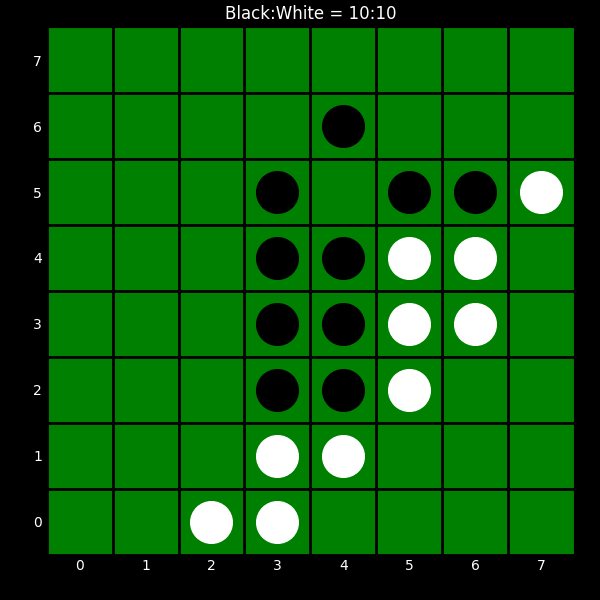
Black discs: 10
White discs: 10